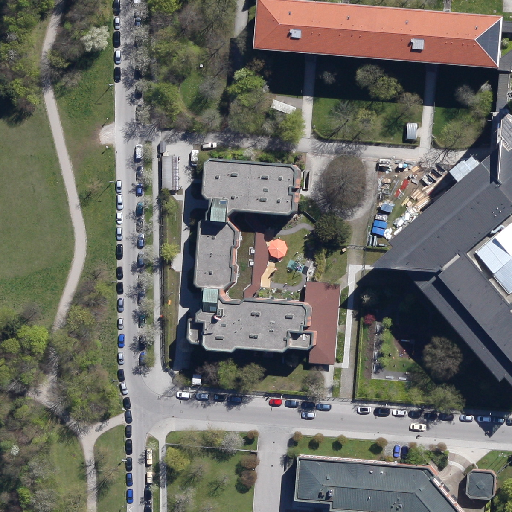
Referring expression: car